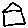
Label: house